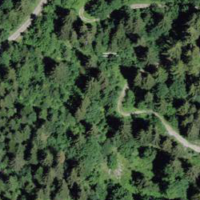
EUNIS habitat code: 43
Species observed at this site:
Silene dioica
Manica rubida